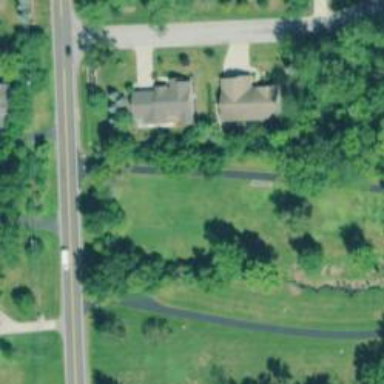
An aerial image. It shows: Driveway.